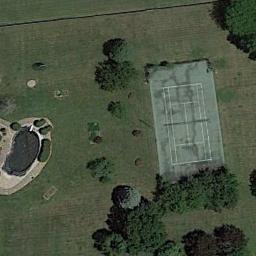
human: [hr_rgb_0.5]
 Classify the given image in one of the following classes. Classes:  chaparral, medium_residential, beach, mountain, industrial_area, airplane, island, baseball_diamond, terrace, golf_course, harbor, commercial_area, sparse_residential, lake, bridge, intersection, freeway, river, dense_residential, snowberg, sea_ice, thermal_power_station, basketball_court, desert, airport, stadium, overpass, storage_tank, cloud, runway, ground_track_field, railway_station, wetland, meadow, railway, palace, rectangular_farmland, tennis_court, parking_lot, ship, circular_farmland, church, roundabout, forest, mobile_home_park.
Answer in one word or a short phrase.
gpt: tennis_court